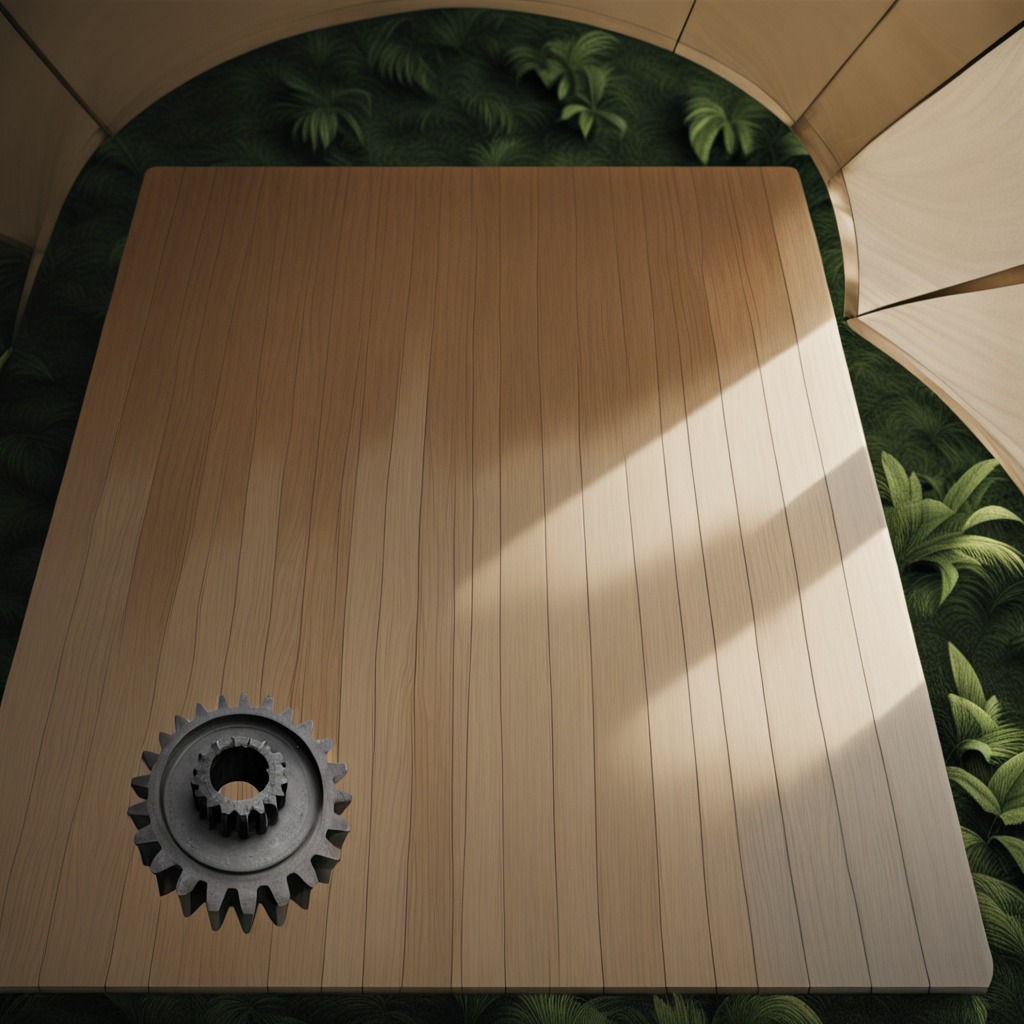
A steel gear with teeth is lying on the wooden table.